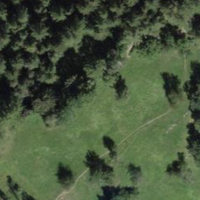
EUNIS habitat code: 41
Species observed at this site:
Plantago media
Trifolium repens